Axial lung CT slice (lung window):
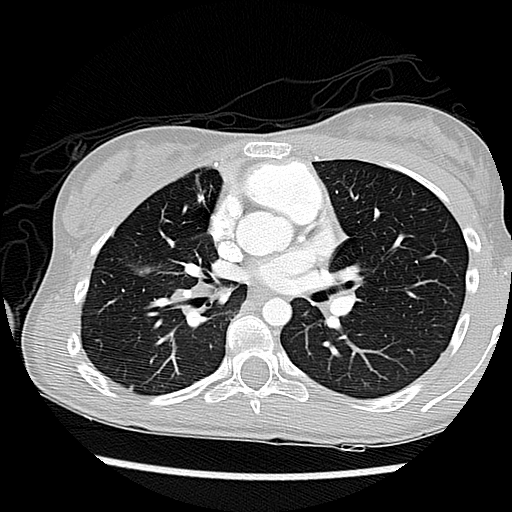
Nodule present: no